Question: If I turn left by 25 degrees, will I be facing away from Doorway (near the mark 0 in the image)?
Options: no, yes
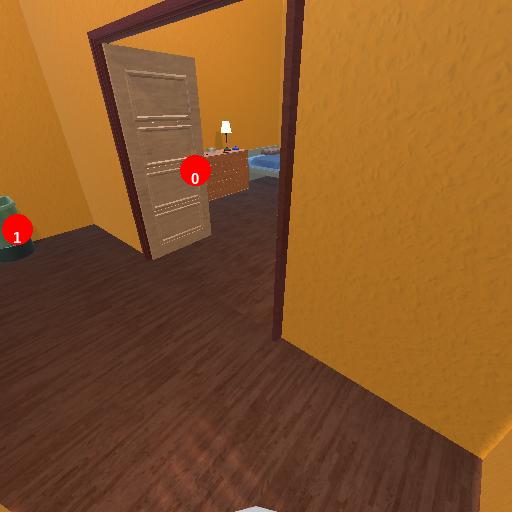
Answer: no